I will show an image sequence of human cooking. I have annotated the images with numbered circles. Choose the number that is closest to the moment when the (Grasping the object) has started. You are a five-time world champion in this game. Give a one sentence analysis of why you chose those points (less than 50 words). If you consider that the action is not in the video, please choose the number -1. Provide your answer at the end in a json file of this format: {"points": []}
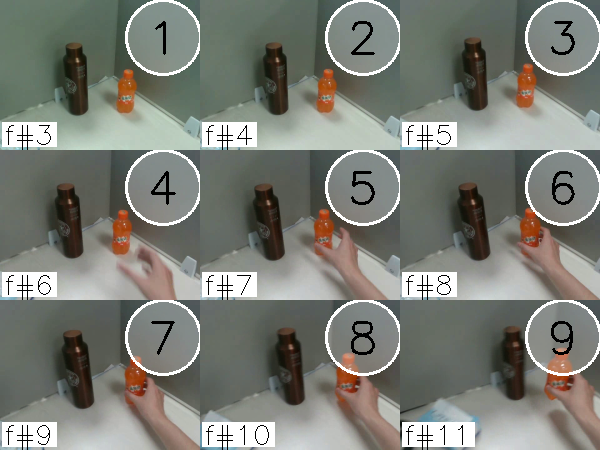
Frame 7 shows the clearest moment of hand-object contact.
{"points": [7]}